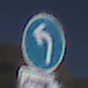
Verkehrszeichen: VorgeschriebeneFahrtrichtungLinks
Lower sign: BesondereFahrzeugeUndTransportgueter7
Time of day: MorningAfternoon
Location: Outdoor (Nature)
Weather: Clear
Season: NotSpecified
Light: Natural